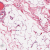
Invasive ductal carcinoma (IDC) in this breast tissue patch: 0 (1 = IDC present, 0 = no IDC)